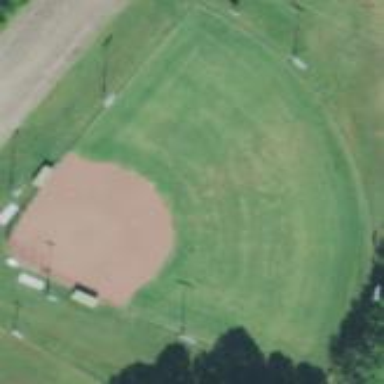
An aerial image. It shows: Softball pitch for leisure and sport activities.